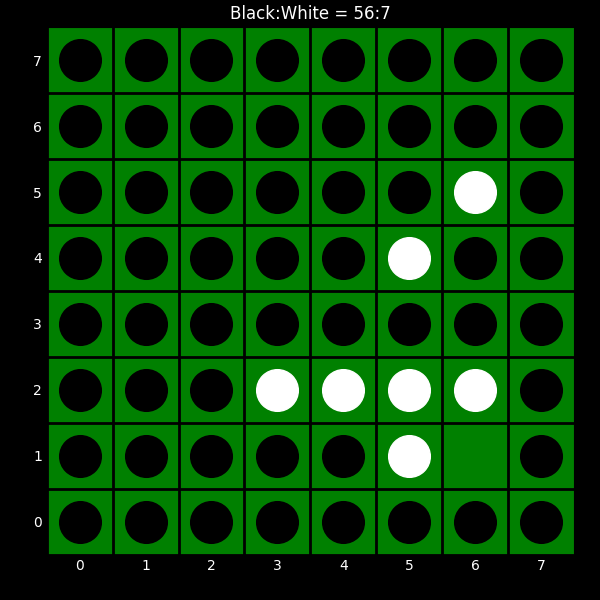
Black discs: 56
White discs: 7